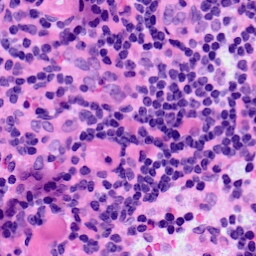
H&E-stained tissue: LymphNode